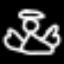
Label: angel